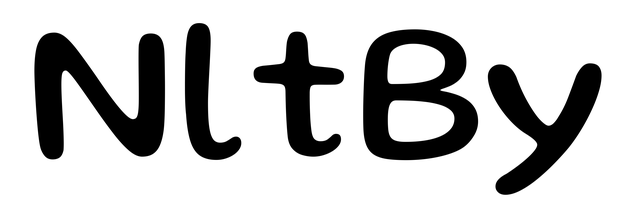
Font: Gluten_Regular